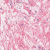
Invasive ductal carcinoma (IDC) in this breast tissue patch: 0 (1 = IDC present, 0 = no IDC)